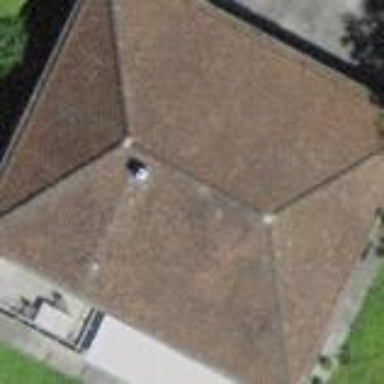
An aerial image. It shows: Building with hipped roof shape.